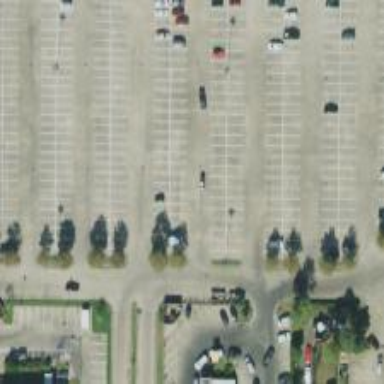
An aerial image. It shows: Parking space is available.